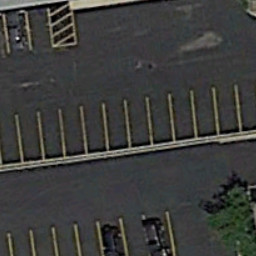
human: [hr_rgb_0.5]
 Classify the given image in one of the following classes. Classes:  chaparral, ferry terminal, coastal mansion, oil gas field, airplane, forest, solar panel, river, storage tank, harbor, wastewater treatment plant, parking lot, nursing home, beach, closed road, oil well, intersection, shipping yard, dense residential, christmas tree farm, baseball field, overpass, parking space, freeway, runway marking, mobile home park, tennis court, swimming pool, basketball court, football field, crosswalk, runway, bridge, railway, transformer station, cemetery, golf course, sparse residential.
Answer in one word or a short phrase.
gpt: parking space